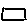
Label: square